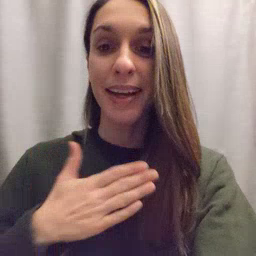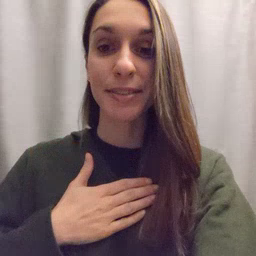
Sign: minemy